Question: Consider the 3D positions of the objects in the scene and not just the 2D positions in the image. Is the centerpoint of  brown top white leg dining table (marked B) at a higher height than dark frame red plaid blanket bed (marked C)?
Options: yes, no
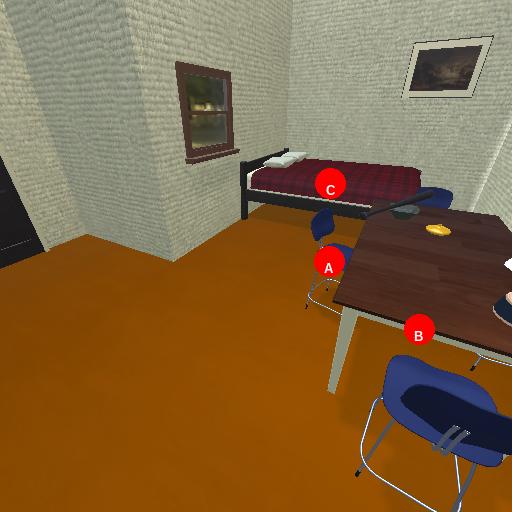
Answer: yes